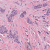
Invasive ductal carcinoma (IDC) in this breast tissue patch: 1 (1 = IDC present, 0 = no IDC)